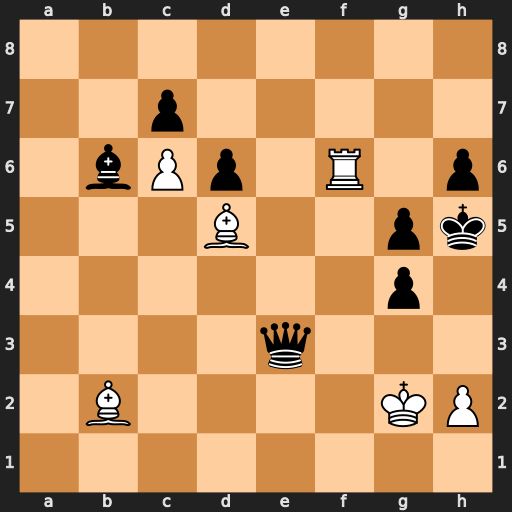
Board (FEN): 8/2p5/1bPp1R1p/3B2pk/6p1/4q3/1B4KP/8
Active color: w
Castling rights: -
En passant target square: -
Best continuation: Bf7+ Kh4 Rxh6#